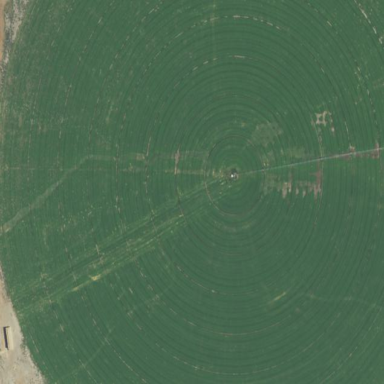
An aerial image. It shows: Farmland with pivot irrigation system.